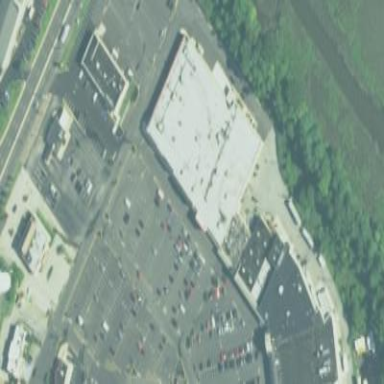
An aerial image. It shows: Retail area.